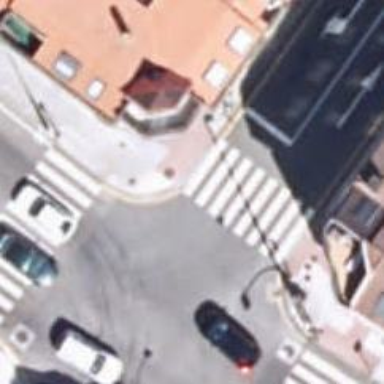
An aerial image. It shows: Marked road crossing.